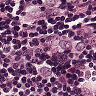
Metastatic tissue present: yes